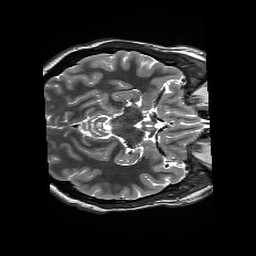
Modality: T2w
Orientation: axial
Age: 21
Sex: male